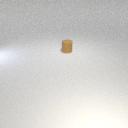
small brown rubber cylinder